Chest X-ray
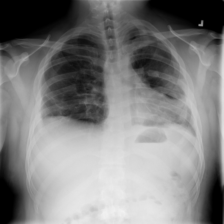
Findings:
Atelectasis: negative
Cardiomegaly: negative
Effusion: negative
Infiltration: negative
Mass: negative
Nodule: positive
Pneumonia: negative
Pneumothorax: negative
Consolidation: negative
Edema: negative
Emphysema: negative
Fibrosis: negative
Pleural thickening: negative
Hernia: negative